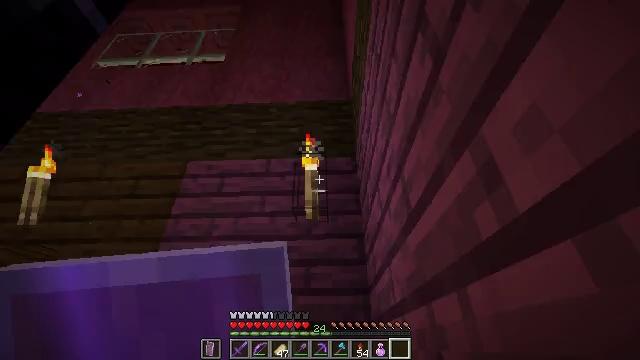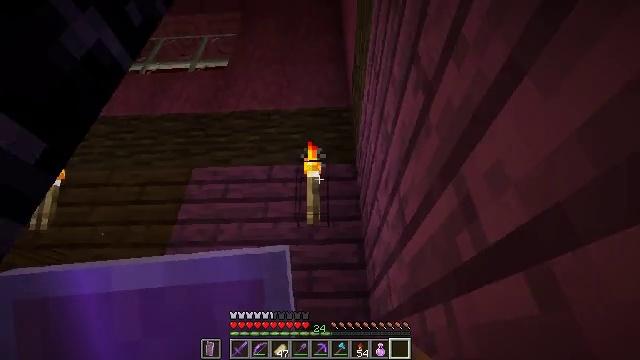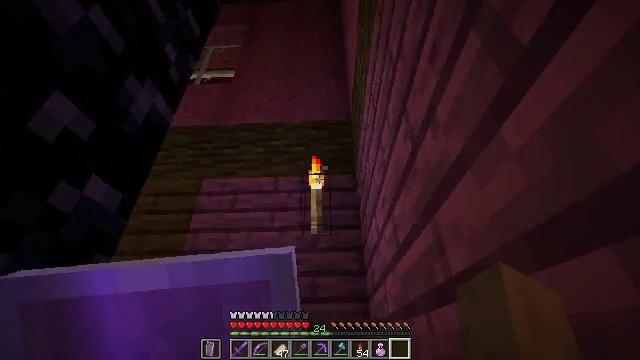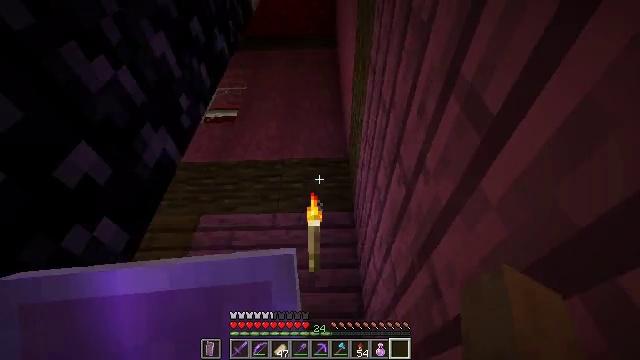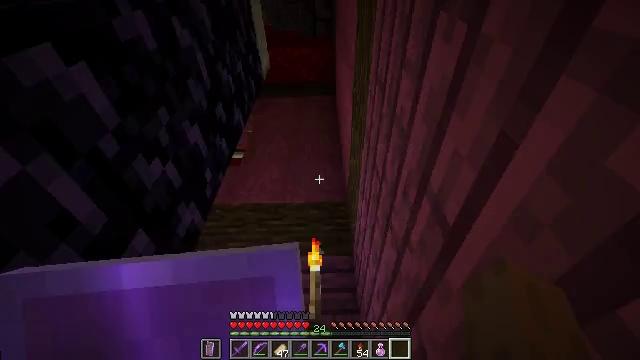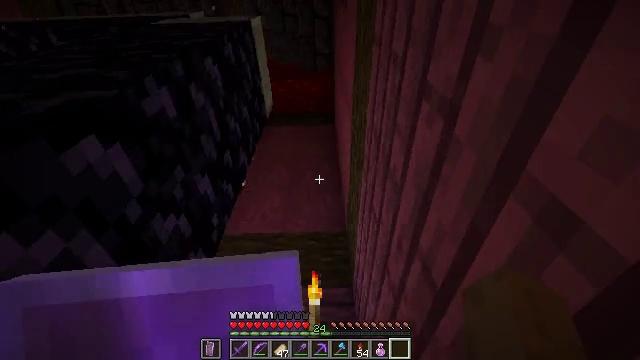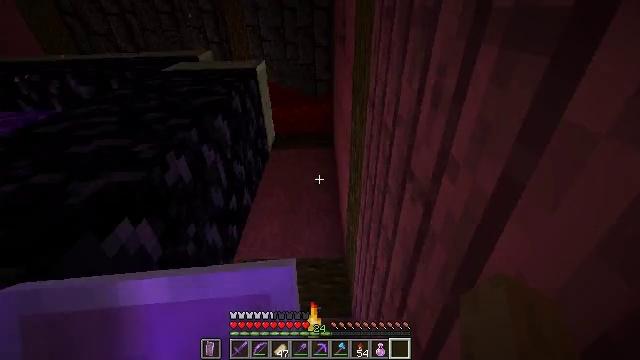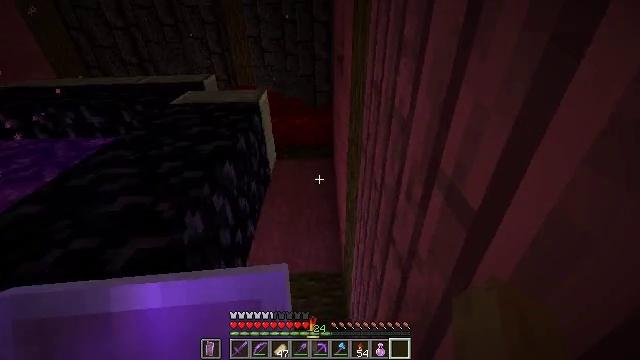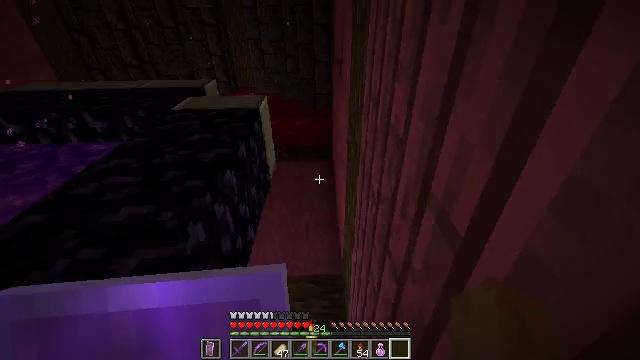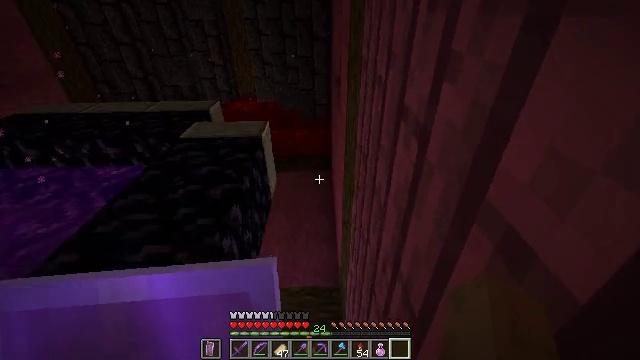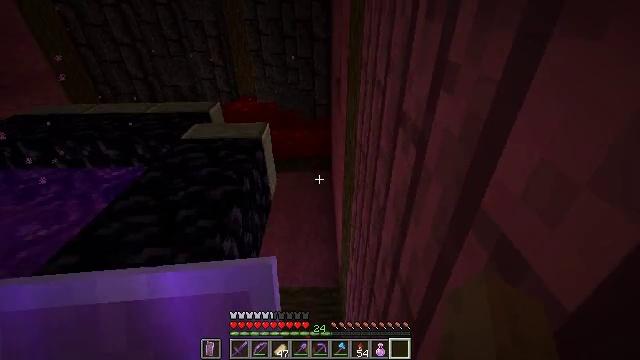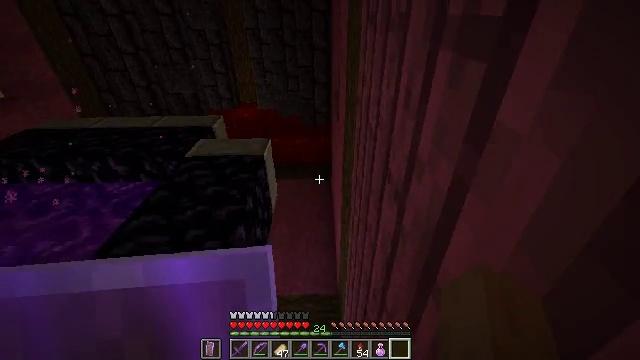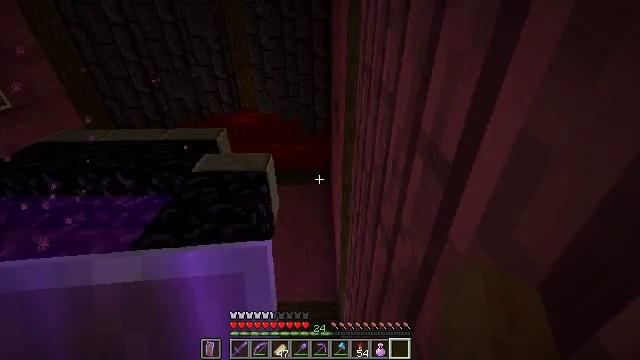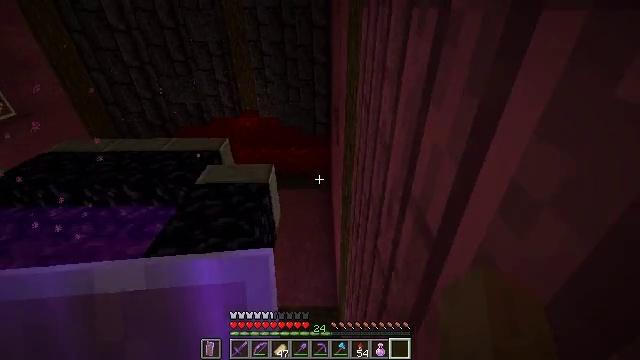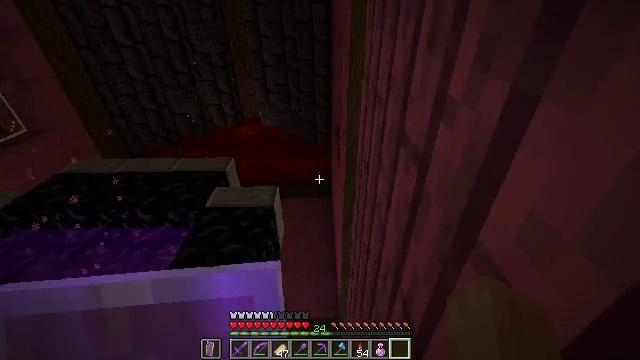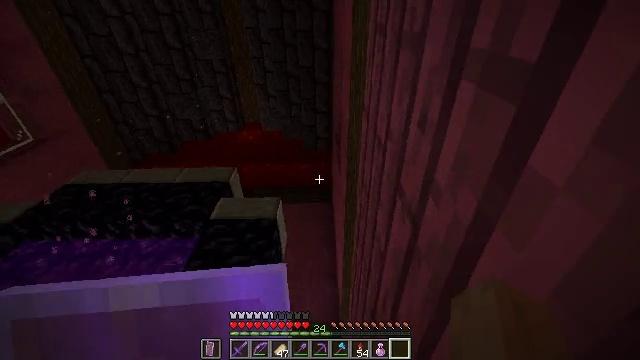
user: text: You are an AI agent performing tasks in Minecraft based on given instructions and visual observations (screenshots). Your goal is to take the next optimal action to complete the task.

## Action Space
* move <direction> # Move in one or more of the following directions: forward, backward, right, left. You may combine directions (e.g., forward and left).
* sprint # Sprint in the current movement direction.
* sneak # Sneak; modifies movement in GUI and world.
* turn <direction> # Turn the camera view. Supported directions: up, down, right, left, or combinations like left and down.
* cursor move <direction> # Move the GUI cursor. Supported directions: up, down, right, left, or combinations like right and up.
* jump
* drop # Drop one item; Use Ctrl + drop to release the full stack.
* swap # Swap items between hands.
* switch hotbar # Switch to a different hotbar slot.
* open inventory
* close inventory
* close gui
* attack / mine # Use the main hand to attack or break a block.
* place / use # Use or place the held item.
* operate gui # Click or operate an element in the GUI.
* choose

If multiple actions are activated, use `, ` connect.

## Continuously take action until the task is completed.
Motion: motion action
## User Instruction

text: Remove the nether brick slab from its place.
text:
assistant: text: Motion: move back
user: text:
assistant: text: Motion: move back
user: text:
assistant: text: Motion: move back, turn up
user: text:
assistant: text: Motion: move back, turn up
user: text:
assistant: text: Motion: move back, turn up
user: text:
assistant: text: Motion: move back, turn up
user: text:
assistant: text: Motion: move back
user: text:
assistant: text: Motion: move back
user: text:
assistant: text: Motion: move back
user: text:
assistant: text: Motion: move back
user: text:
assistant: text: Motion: move back
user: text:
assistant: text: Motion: move back
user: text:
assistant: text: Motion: move back
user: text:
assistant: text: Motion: move back
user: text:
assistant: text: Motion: move back
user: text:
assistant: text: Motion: move back
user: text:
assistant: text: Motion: move back
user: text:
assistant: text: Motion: move back
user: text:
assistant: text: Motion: move back
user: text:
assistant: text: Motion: move back
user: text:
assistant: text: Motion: move back
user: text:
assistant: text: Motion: no_op
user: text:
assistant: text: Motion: no_op
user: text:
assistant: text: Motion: no_op
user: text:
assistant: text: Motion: no_op
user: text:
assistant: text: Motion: no_op
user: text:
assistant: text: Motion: no_op
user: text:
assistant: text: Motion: no_op
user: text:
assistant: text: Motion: no_op
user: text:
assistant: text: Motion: no_op